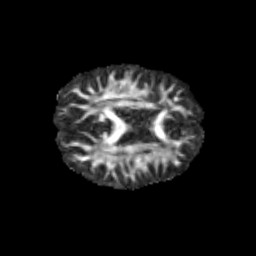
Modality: FA
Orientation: axial
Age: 11
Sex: male
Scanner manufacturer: siemens
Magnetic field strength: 3 T
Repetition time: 3.8 s
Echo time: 0.07 s